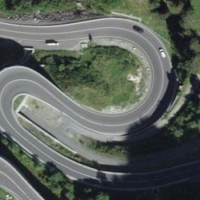
EUNIS habitat code: 57
Species observed at this site:
Tenthredo arcuata